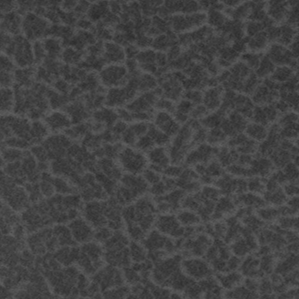
Label: frost